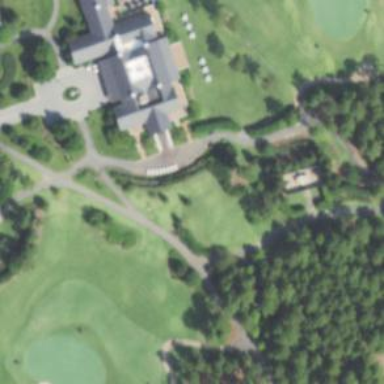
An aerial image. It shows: Path for both roads and golfers.